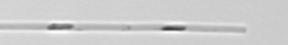
Label: Leptocylindrus